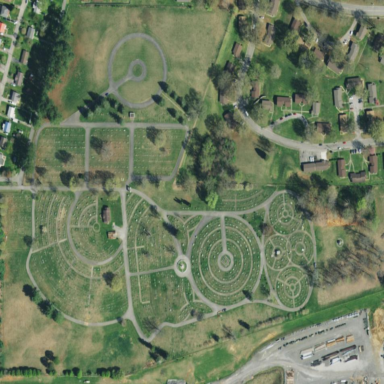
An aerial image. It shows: Cemetery.